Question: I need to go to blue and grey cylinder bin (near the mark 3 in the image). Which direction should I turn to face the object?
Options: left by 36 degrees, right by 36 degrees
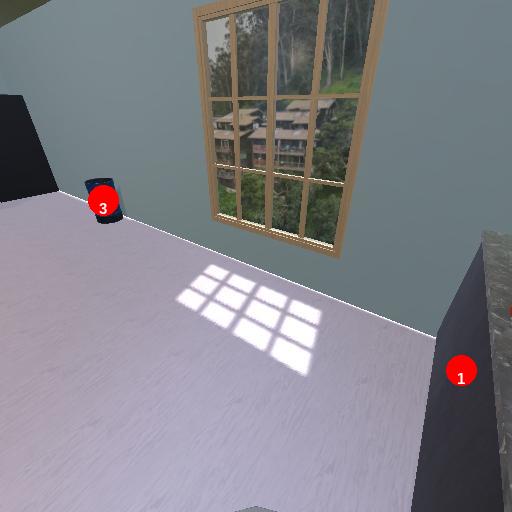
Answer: left by 36 degrees